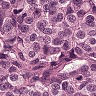
Metastatic tissue present: yes